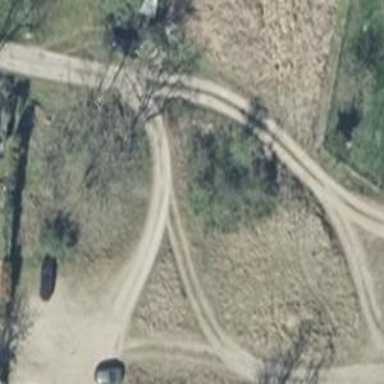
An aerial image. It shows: Sandy track road with grade3 tracktype.